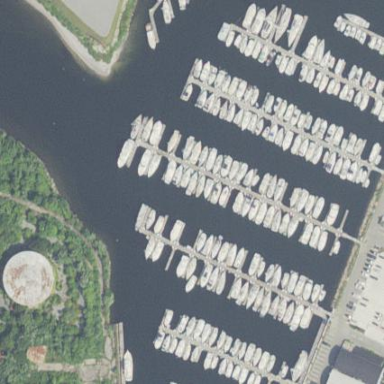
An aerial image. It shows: Marina area for leisure land.